I will show an image sequence of human cooking. I have annotated the images with numbered circles. Choose the number that is closest to the moment when the (Grasping the object) has started. You are a five-time world champion in this game. Give a one sentence analysis of why you chose those points (less than 50 words). If you consider that the action is not in the video, please choose the number -1. Provide your answer at the end in a json file of this format: {"points": []}
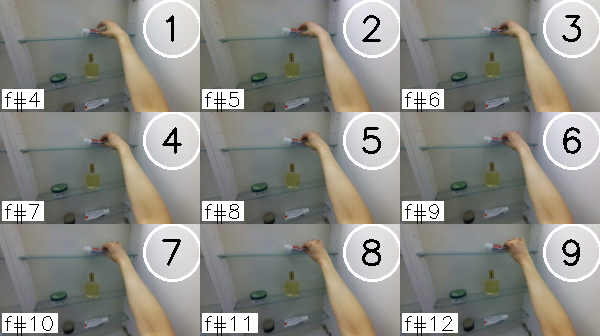
Frame 2 shows the clearest moment of hand-object contact.
{"points": [2]}